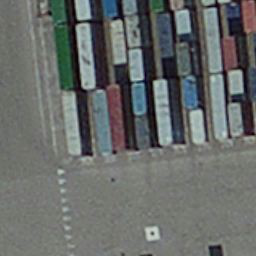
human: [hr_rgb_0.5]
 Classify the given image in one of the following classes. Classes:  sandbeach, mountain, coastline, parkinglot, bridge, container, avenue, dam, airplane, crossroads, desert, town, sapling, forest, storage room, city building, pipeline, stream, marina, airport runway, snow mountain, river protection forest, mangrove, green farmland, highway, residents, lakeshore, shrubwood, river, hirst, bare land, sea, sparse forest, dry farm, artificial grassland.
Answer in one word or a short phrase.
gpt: container